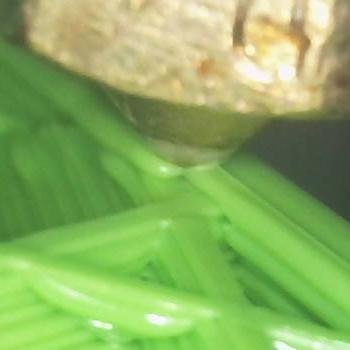
Flow rate: 300%